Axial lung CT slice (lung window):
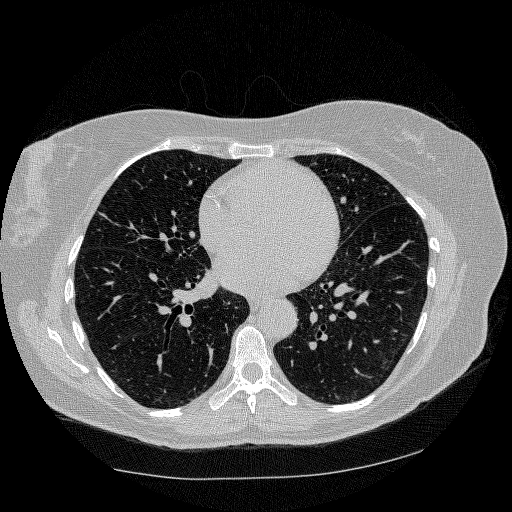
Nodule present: no